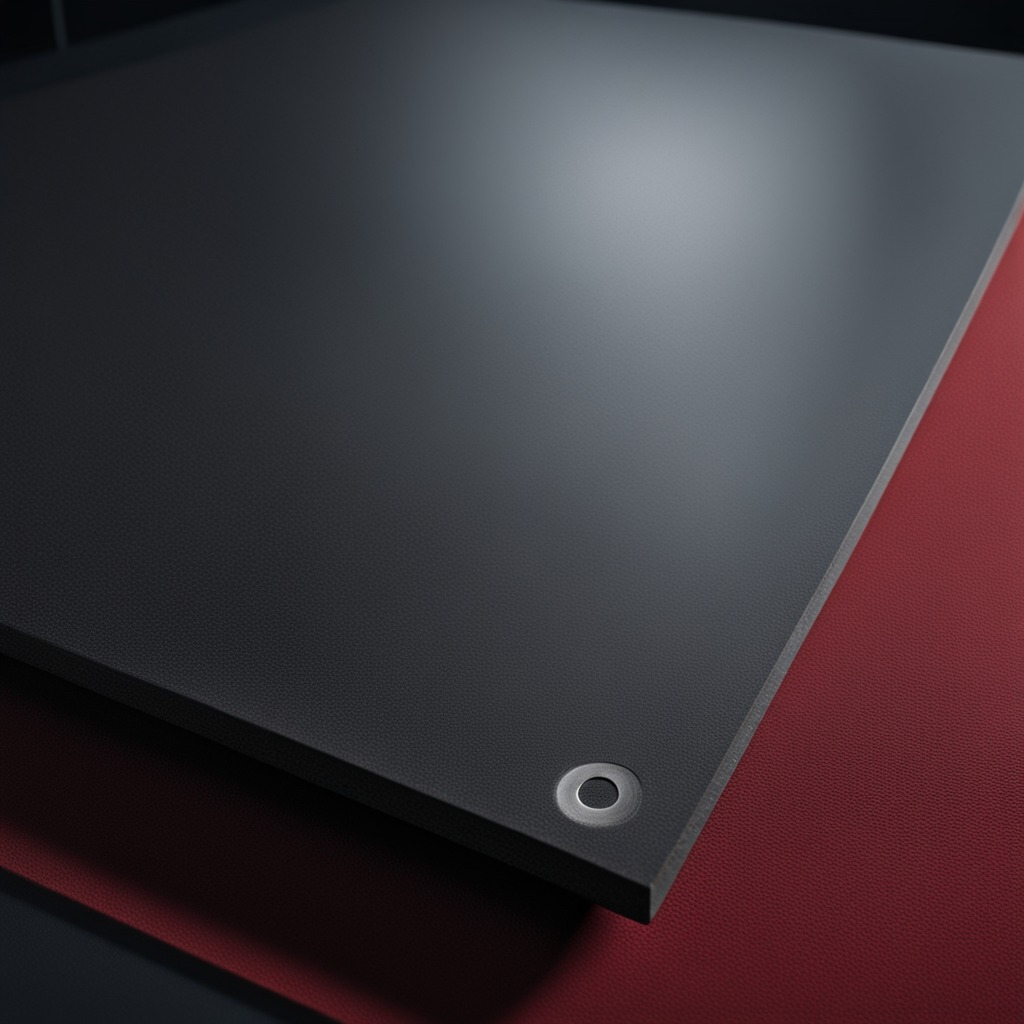
A flat metal washer lies on the tabletop.